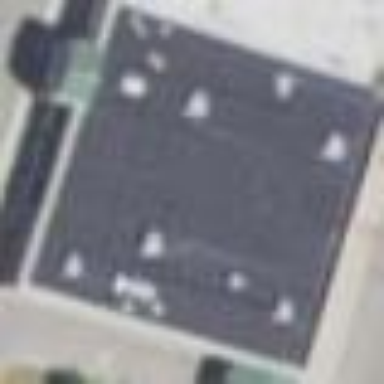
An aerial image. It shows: Retail building.